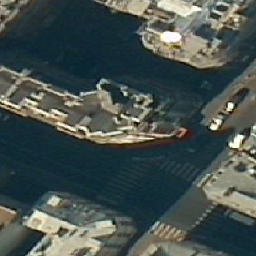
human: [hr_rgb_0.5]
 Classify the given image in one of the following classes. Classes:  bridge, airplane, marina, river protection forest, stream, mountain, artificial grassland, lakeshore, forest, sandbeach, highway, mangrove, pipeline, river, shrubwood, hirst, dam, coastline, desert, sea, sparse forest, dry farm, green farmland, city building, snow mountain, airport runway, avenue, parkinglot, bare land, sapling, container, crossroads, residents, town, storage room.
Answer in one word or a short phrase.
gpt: city building